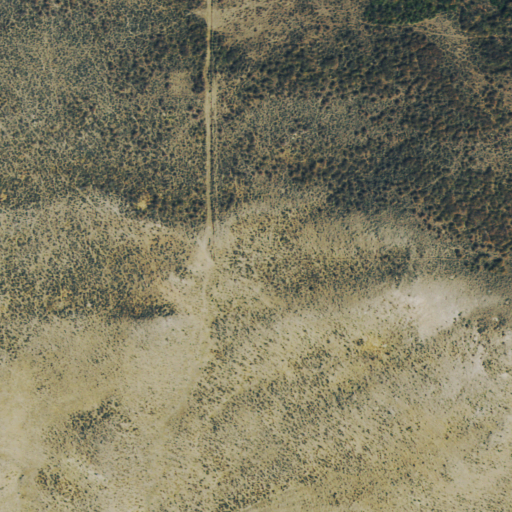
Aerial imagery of mountains in Colorado named Elkhead Mountains containing shrub, evergreen forest, and deciduous forest